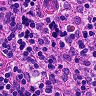
Metastatic tissue present: no